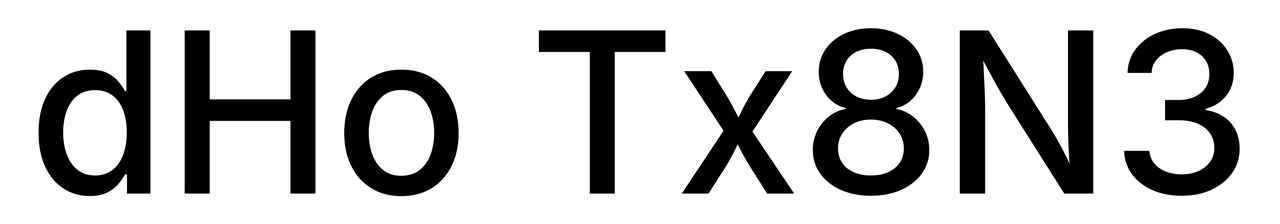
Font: Inter_Medium